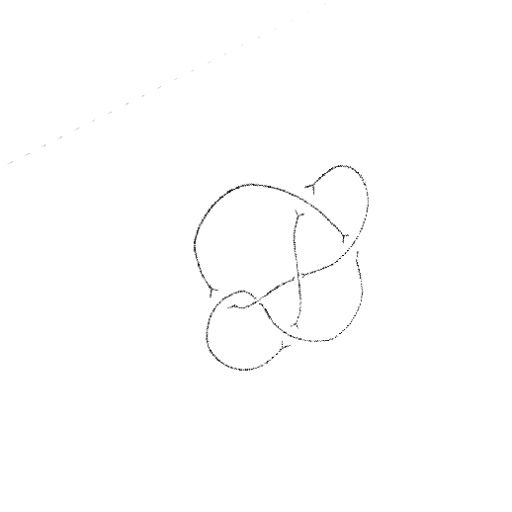
Crossing number: 6